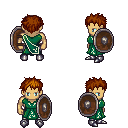
a pixel art fantasy rpg character, male body template, human, tanned skin, sash dress, metal pants, brunette bedhead hairstyle, metal boots, shield, four views (front, back, left, right), 2x2 character sprite sheet, small pixel art, hard edges, no anti-aliasing